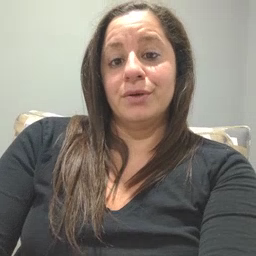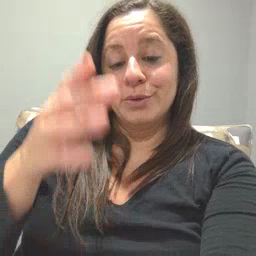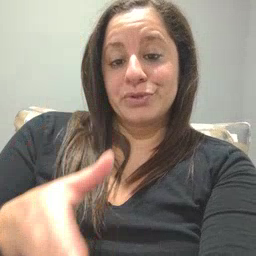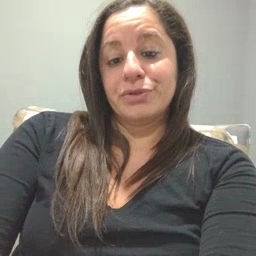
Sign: person